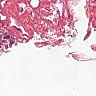
Metastatic tissue present: no